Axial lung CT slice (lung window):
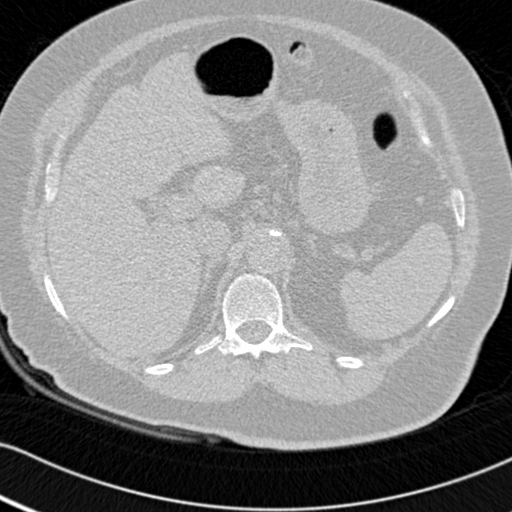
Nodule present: no